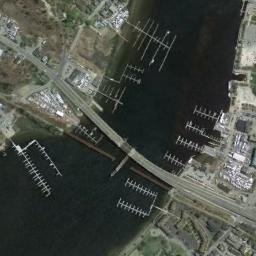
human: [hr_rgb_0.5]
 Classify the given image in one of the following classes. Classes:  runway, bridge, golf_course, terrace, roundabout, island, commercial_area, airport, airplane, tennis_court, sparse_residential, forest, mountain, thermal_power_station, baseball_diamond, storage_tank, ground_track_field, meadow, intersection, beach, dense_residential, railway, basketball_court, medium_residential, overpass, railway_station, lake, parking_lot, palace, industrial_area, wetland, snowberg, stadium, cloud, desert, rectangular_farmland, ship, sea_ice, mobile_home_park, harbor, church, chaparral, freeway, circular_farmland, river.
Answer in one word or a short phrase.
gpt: bridge